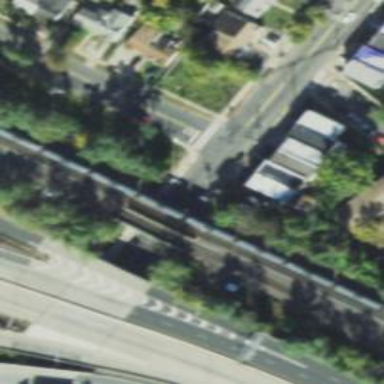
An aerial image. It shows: Railway line on embankment.